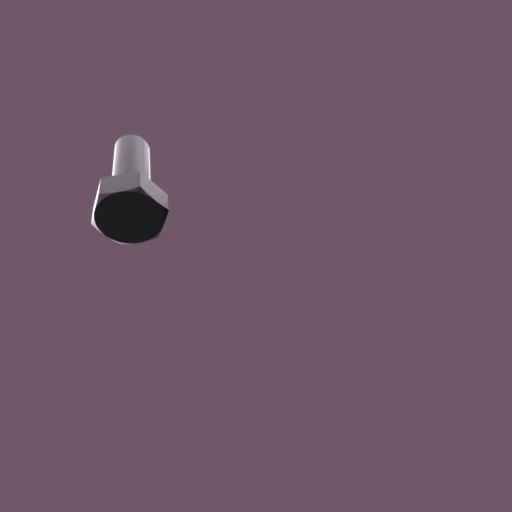
Label: bolt